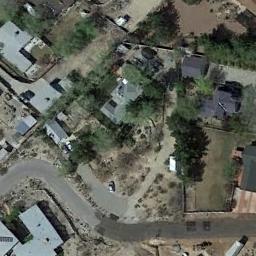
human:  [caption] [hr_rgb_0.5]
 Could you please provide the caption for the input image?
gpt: The sparse residential is on the bare land next to some trees and a road .

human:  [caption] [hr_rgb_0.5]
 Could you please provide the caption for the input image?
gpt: There are several buildings of different shapes in the sparse residential .

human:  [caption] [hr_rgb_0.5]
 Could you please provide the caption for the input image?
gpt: Here is a gorgeous home with a trail behind and a row of trees in front .

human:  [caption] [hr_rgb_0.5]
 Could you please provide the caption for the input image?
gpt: There are several houses of various sizes and many green trees in a sparse residential area .

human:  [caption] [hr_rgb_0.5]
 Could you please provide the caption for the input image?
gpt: A sparse residential area with some buildings and green trees .